Question: I try to implement red eye reduction algorithm with Nokia Imaging SDK. I've wroten control to pick eye-circles so I dont need segmentation/face detection phase (i have points list within a circle) - I implemented it this way:
'''
protected override void OnProcess(PixelRegion sourcePixelRegion, PixelRegion targetPixelRegion)
{
int currentRow = 0;
targetPixelRegion.ForEachRow((index, width, position) =>
{
for (int x = 0; x < width; ++x)
{
uint currentPixelColor = sourcePixelRegion.ImagePixels[index + x];
if (_selectedRegionProvider.IsPointInSelectedRegion(position.X + x, position.Y + currentRow))
{
uint alphaChannel = (currentPixelColor & AlphaBitMask) >> 24;
uint redChannel = (currentPixelColor & RedBitMask) >> 16;
uint greenChannel = (currentPixelColor & GreenBitMask) >> 8;
uint blueChannel = (currentPixelColor & BlueBitMask);
float greenBlueChannelAvg = (greenChannel + blueChannel)/2.0f;
float redIntensity = (float) (redChannel/greenBlueChannelAvg);
if (redIntensity > 0.5)
redChannel = Math.Min(255, (uint)((greenChannel+blueChannel)/2.0));
currentPixelColor = (alphaChannel << 24) | (redChannel << 16) | (greenChannel << 8) | blueChannel;
}
targetPixelRegion.ImagePixels[index + x] = currentPixelColor;
}
currentRow++;
});
}
'''
where
'AlphaBitMask = 0xFF000000',
'RedBitMask = 0x00FF0000',
'GreenBitMask = 0x0000FF00',
'BlueBitMask = 0x000000FF'
However I get weird results:

The question is: does Nokia Imaging SDK uses some alpha blending? What should I do with alpha channel ? Another important question - does anyone have dealt with 'CustomFilterBase'? How can I process only list of points (so I could use '_selectedRegionProvider.GetAllSelectedPoints()' which returns IEnumerable of Point) because from what I've seen 'OnProcess' is divided into multiple parts (so I can't access all pixels in single OnProcess).
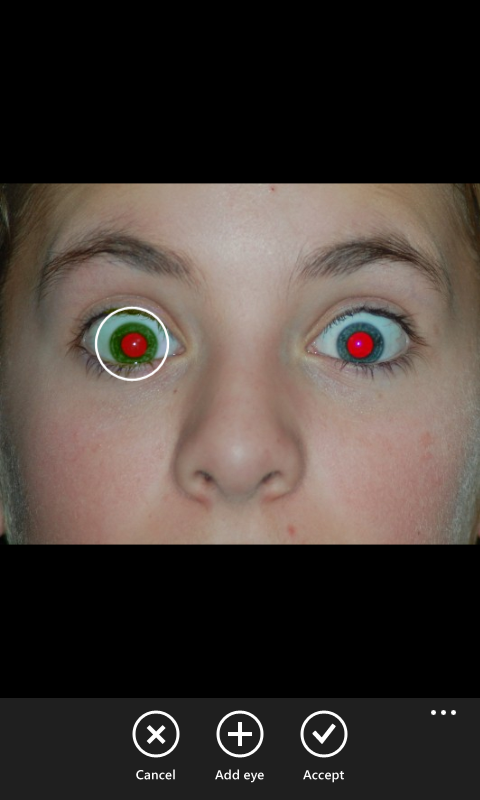
Answer: Good news! There is a RedEyeRemovalFilter in the newly released Lumia Imaging SDK 2.0. You can upgrade through NuGet, and visit <URL> for more information.
Note that the documentation on MSDN is quite broken currently, and not fully up to date. Hopefully this will be fixed soon.
For reference docs, the chm file in the NuGet package is current and clean.